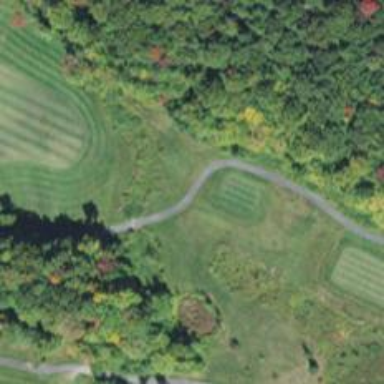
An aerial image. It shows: Path designated for golf carts.